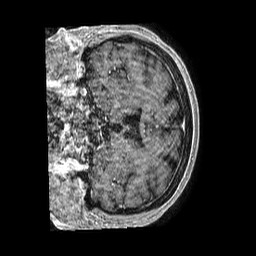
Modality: T1w
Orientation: coronal
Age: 70
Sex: female
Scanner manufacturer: philips
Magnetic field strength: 1.5 T
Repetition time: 0.007771 s
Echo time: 0.003546 s